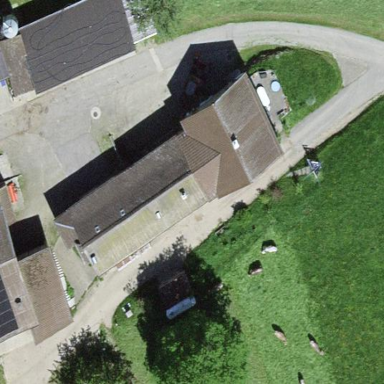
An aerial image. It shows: Farm building.